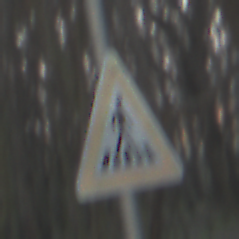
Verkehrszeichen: FussgaengerueberwegLinks
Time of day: SunriseSunset
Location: Outdoor (Nature)
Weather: Clear
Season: Winter
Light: Natural